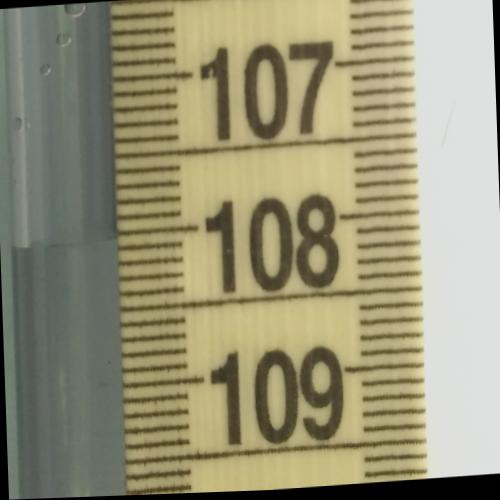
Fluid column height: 108.0 cm